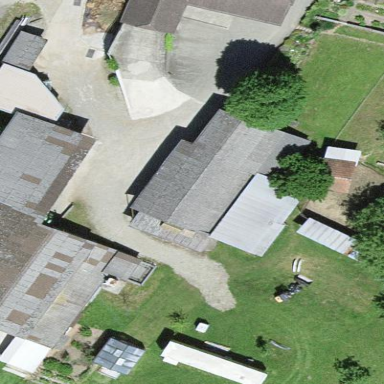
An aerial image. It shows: Shed.